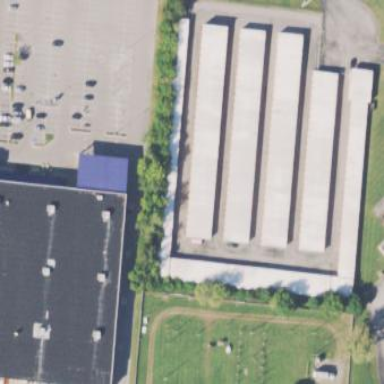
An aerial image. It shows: Industrial area with storage rental shop affiliated with Public Storage.